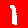
Digit: 1